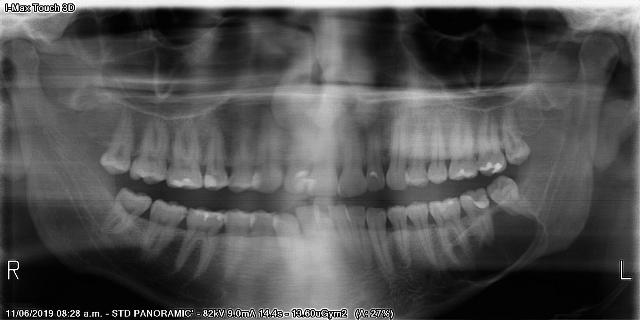
adult